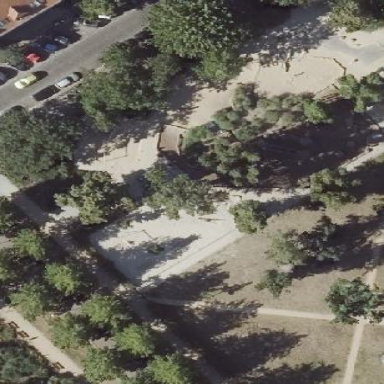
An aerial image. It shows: Sandy playground with sandpit.